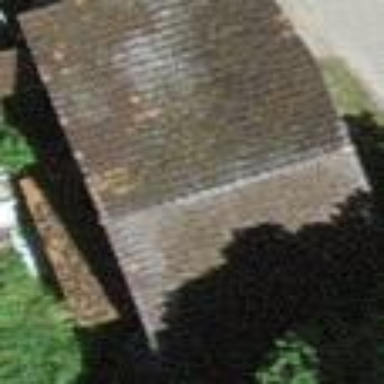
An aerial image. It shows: Barn.